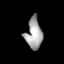
Tissue: lung
Cell type: Fibroblasts
Senescence score: 0.5969
Nuclear area (px): 497
Mean DAPI intensity: 162.586